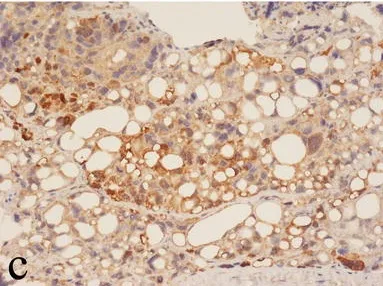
Histological analysis of the proximal tibial lesion shows primary pleomorphic liposarcoma of bone. Immunohistochemistry shows the tumor cells express FABP4/aP2.
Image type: pathology (immunostaining)